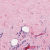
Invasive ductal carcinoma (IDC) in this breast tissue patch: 1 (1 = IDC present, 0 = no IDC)